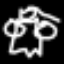
Label: angel